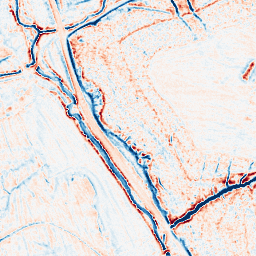
Category: edge_preserving
Decomposition family: anisotropic_diffusion
Decomposition parameters: iterations: 20
kappa: 50
gamma: 0.1
Upsampling method: cubic_mitchell
Upsampling parameters: scale: 4
Upsampling scale: 4